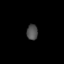
Tissue: lung
Cell type: Endothelial cells
Senescence score: 0.5549
Nuclear area (px): 168
Mean DAPI intensity: 79.827